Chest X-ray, AP view. Patient: 43 years old, sex M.
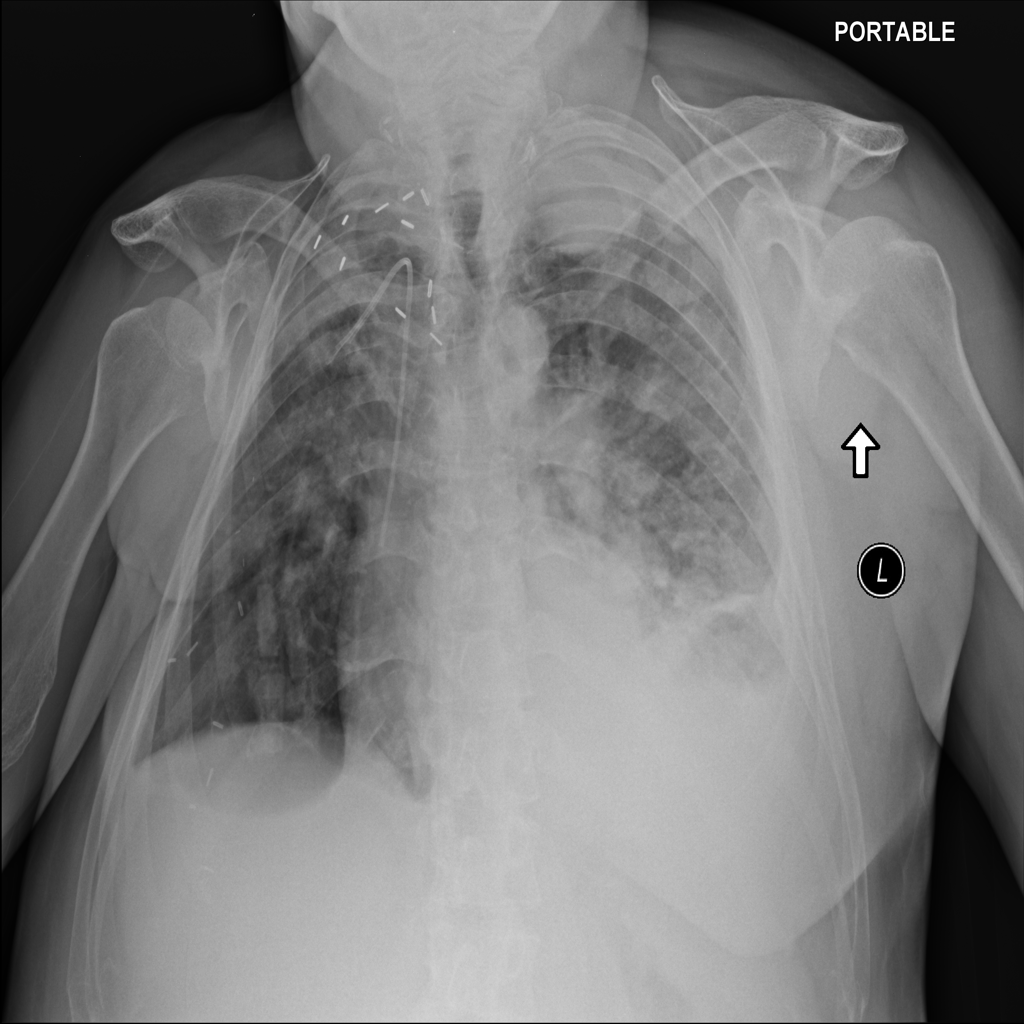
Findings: Atelectasis, Consolidation, Effusion, Infiltration, Mass